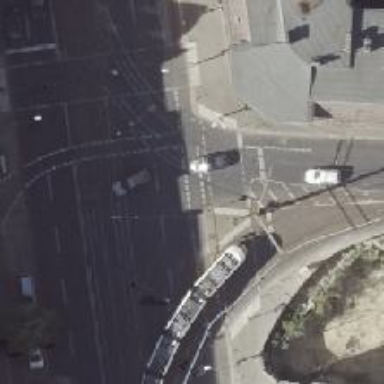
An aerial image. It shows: Tram crossing on the railway.